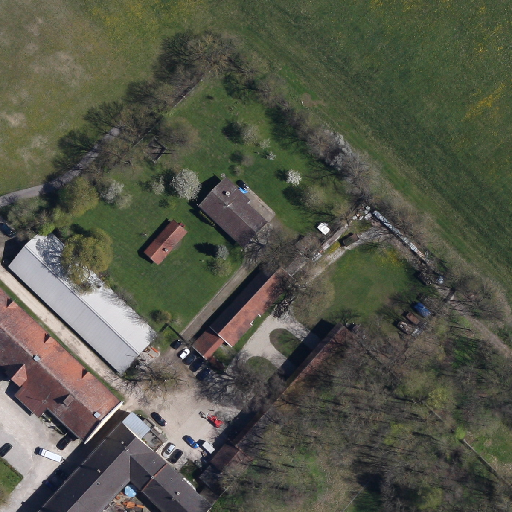
Referring expression: vehicle in the parking area